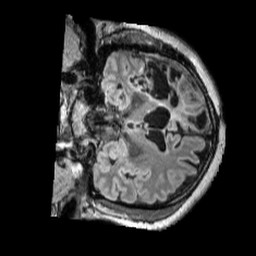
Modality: FLAIR
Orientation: coronal
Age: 49
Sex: male
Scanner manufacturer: siemens
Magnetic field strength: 3 T
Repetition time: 5 s
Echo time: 0.387 s